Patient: sex M, age 55
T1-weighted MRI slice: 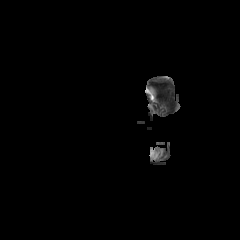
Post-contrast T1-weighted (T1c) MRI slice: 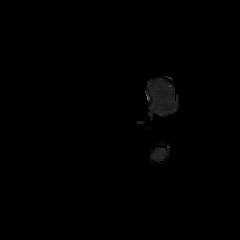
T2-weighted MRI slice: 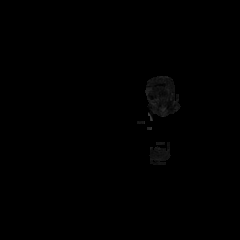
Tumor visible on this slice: no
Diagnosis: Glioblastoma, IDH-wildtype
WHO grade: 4